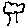
Label: tree